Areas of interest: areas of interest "Comprehensive Gymnasium"
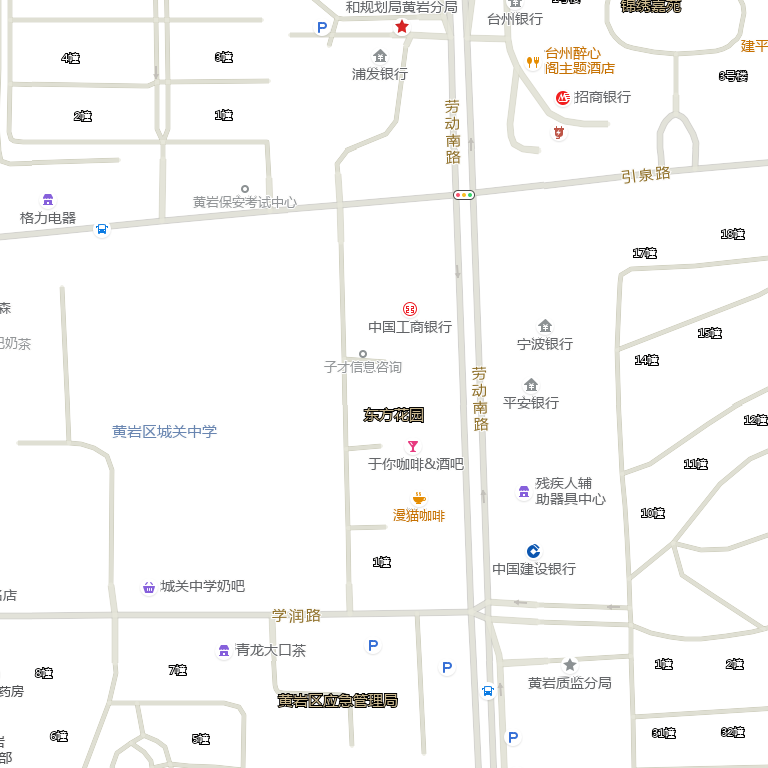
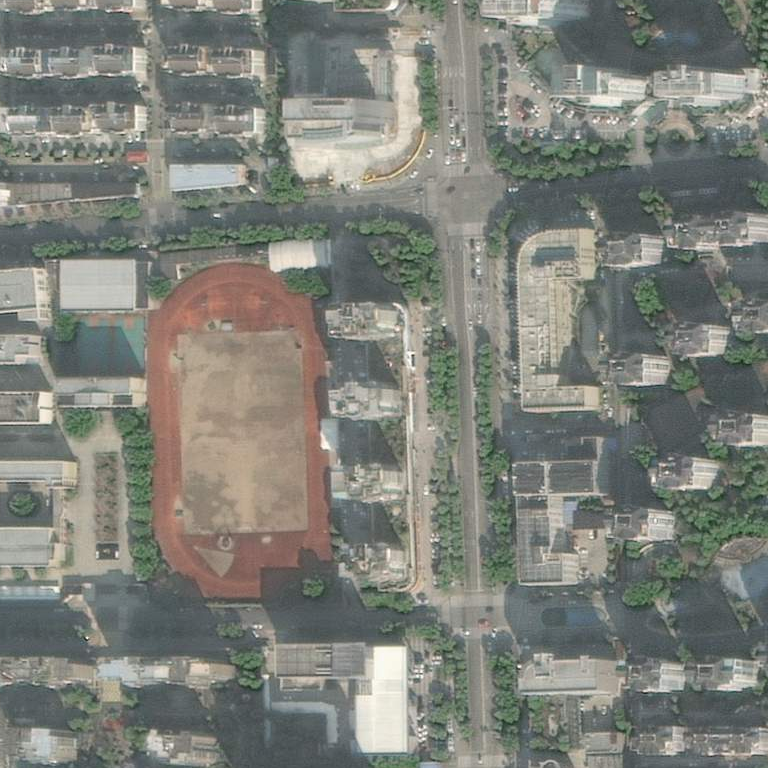